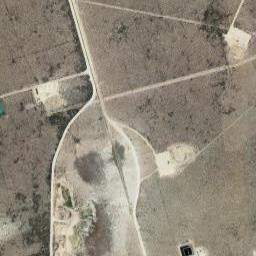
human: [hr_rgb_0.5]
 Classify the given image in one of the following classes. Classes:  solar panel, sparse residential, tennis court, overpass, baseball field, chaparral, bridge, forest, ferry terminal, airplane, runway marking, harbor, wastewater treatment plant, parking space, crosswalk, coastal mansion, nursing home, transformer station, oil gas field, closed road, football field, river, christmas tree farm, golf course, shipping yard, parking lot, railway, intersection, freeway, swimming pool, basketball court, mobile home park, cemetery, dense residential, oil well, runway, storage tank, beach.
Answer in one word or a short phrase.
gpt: oil gas field